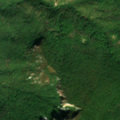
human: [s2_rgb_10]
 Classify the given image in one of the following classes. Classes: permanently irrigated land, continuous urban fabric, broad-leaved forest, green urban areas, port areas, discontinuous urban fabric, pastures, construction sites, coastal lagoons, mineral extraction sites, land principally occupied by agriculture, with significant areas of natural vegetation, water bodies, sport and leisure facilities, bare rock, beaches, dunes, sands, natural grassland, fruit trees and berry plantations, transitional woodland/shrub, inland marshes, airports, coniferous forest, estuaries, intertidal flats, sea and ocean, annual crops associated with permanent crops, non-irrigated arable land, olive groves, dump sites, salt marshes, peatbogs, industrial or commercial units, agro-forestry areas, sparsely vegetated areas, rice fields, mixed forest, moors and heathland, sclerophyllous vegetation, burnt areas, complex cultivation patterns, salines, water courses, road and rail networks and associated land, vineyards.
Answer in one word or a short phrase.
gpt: broad-leaved forest, sparsely vegetated areas